Question: Main topic shown?
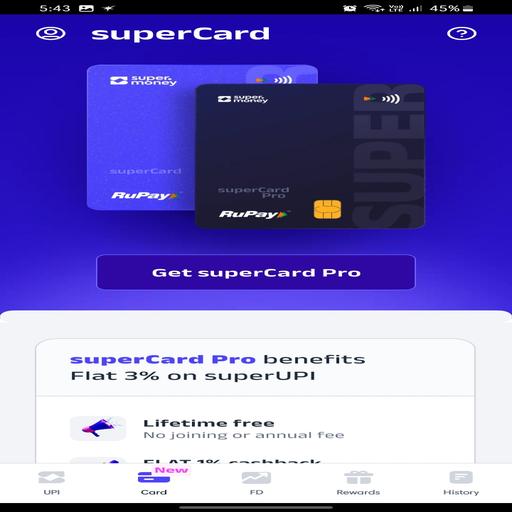
Answer: Referrals program